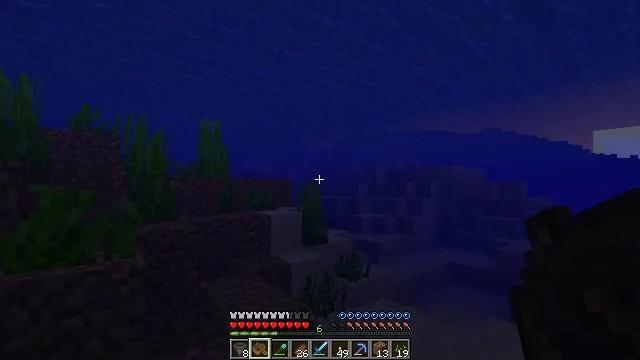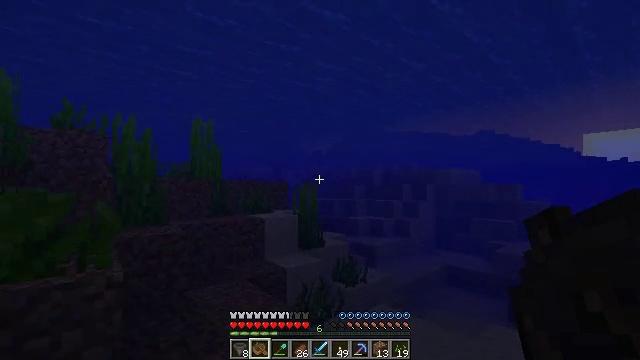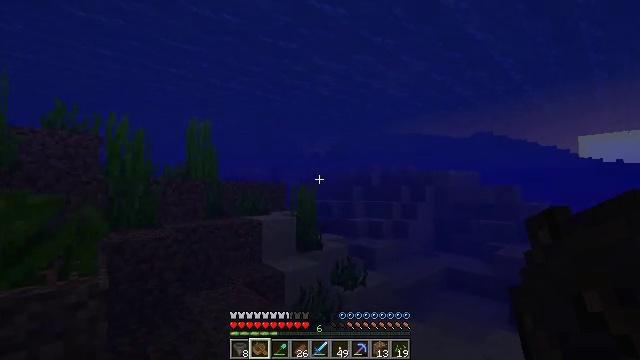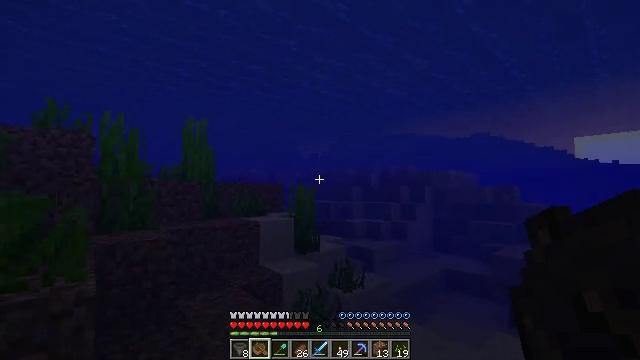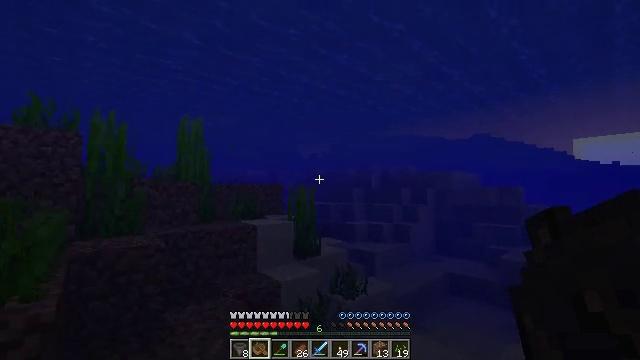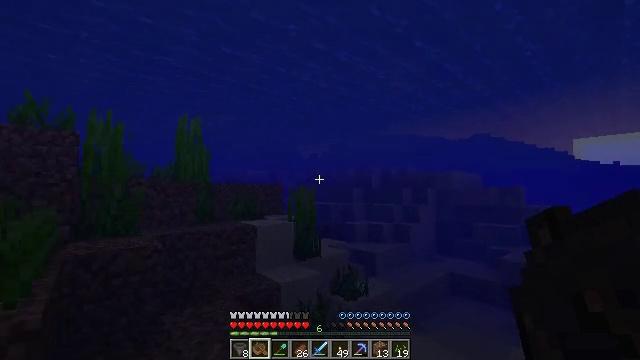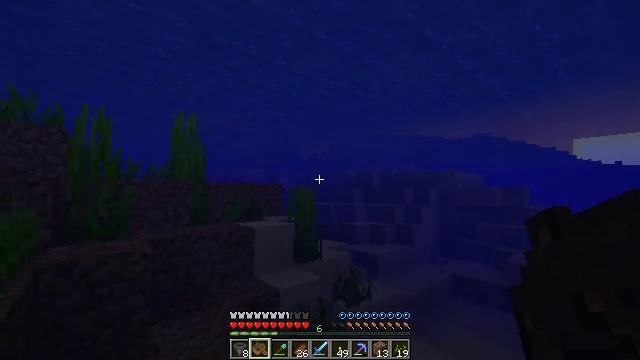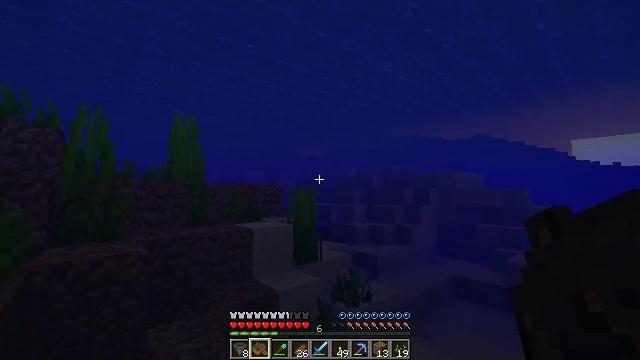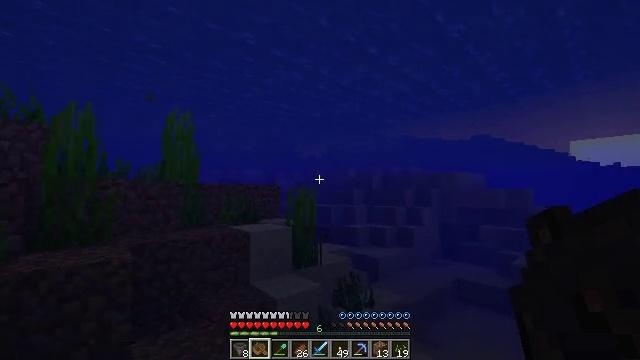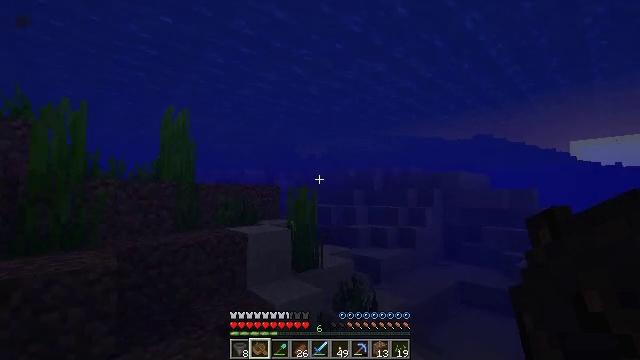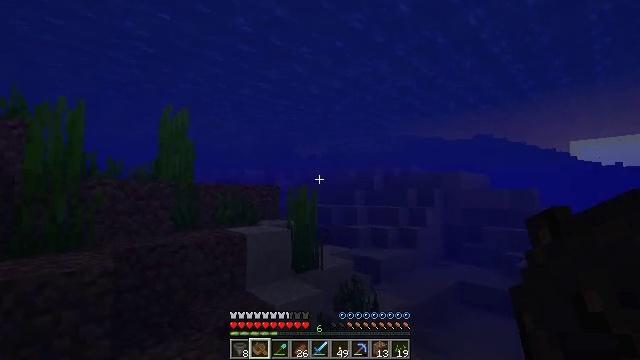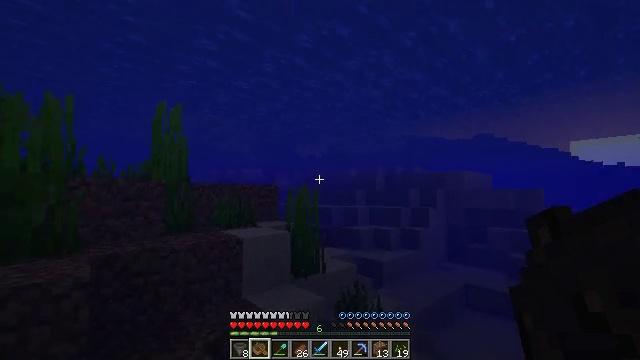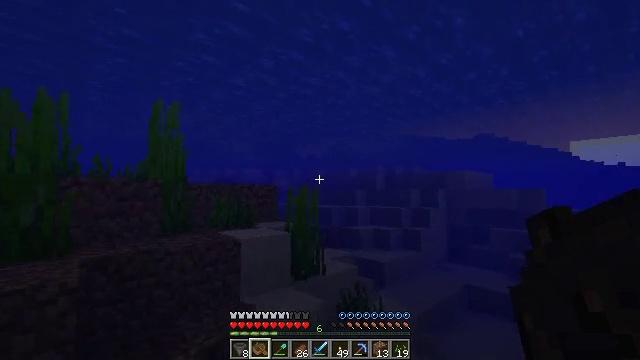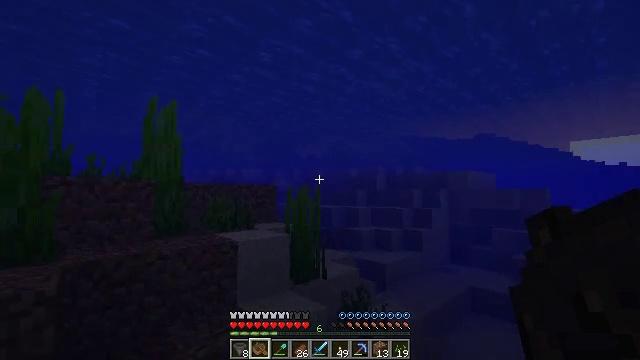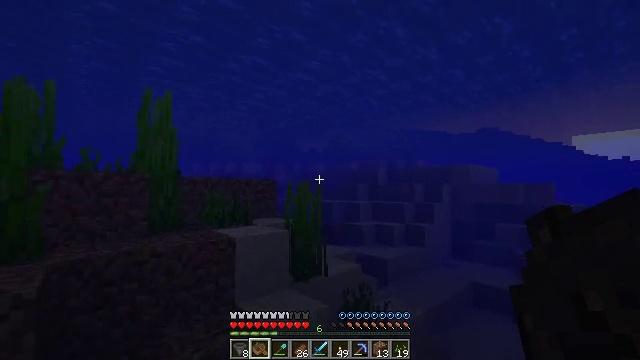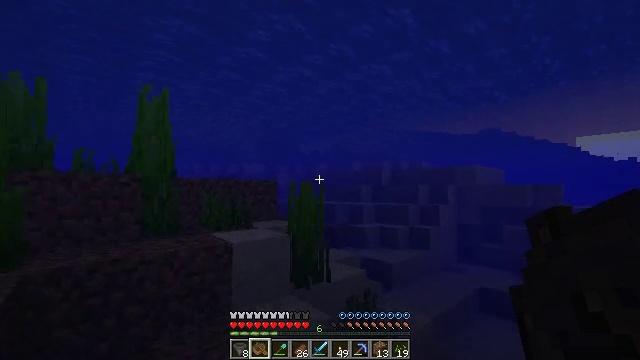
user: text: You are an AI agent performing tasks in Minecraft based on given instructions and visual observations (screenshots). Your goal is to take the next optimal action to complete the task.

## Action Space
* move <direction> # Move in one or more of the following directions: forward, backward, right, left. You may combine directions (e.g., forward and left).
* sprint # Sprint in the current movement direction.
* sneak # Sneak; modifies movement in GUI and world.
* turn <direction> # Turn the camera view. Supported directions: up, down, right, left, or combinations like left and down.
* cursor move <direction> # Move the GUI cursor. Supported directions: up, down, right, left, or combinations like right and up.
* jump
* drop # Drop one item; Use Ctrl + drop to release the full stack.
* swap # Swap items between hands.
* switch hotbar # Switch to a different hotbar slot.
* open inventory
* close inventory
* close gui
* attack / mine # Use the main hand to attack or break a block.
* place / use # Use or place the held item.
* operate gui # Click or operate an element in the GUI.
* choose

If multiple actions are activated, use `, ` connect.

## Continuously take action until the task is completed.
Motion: motion action
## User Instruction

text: Collect the cactus block.
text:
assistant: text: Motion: move forward, sprint, turn right
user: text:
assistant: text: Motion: move forward
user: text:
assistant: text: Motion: move forward
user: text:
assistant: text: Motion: move forward
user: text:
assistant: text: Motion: move forward
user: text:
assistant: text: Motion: move forward
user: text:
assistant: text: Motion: move forward
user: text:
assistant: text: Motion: move forward
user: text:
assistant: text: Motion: move forward
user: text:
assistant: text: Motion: move forward
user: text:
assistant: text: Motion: move forward
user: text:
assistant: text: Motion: move forward
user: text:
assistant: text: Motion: move forward
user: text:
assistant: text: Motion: move forward, turn down
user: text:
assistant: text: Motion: move forward
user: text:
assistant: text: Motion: move forward
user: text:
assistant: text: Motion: move forward
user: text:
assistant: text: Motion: move forward
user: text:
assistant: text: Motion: move forward
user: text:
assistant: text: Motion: move forward
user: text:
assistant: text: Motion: move forward
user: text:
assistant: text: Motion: move forward, turn up
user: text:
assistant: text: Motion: move forward, turn up
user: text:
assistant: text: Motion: move forward
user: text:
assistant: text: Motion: move forward
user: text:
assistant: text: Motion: move forward
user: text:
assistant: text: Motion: move forward
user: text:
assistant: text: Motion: move forward
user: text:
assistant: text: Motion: move forward
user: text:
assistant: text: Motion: move forward